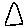
Label: triangle